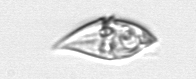
Label: Gyrodinium